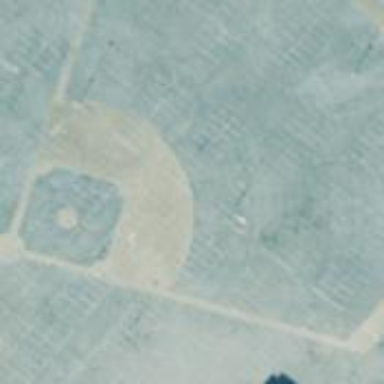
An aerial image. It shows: Baseball pitch with asphalt surface.